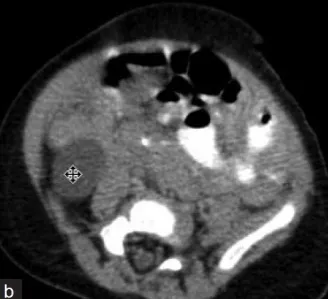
CT scan. (b) Separate cyst in the right iliac fossa.
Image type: radiology (ct)